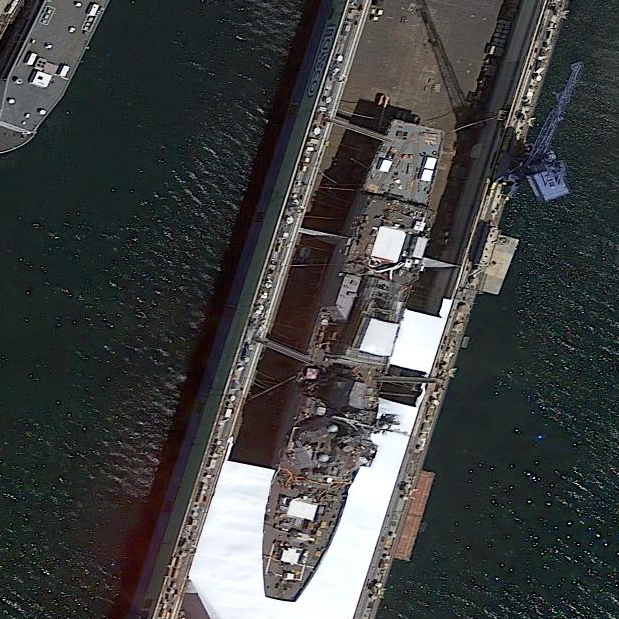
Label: Arleigh_Burke-class_destroyer